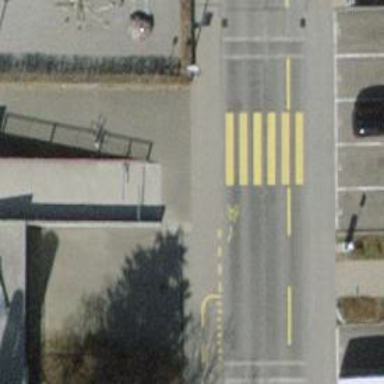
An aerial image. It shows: Double cycle barrier is in place.